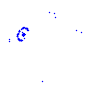
Particle: proton